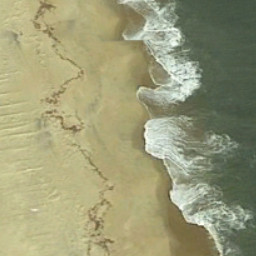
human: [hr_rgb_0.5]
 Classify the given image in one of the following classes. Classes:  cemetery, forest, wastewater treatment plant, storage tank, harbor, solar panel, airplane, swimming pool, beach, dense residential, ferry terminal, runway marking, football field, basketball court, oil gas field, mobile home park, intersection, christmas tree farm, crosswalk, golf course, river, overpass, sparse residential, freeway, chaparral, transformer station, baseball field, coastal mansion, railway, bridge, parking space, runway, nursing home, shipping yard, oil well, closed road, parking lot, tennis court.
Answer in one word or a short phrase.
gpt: beach